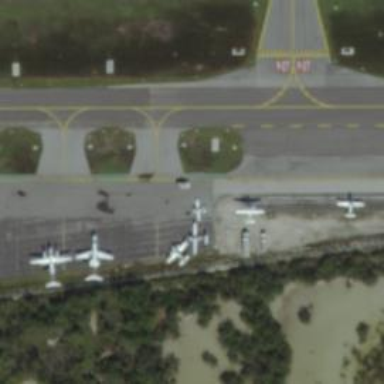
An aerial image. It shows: View of taxiway at the airport.